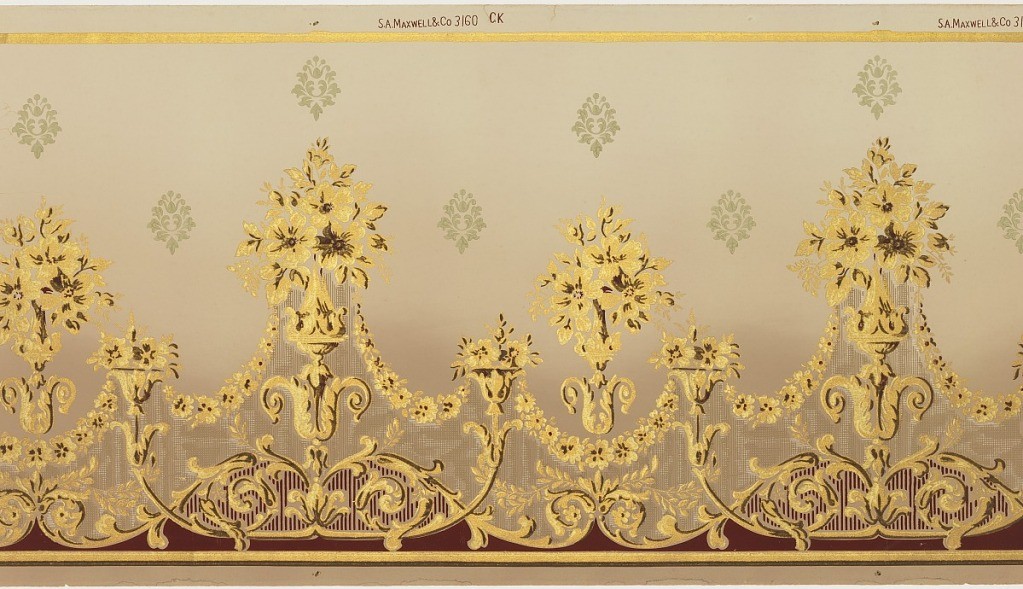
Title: Frieze
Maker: Maxwell & Co., S.A., Chicago, Illinois, USA
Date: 1905–1915
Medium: Machine-printed paper
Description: Repeating design of floral bouquets, taller alternating with shorter. Petite bouquet between each of the larger, with all connected by floral swags. Stylized floral motifs in upper portion above bouquets. Lower half of frieze overprinted with brown to darken. Printed in two shades of metallic gold.